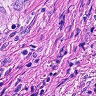
Metastatic tissue present: yes